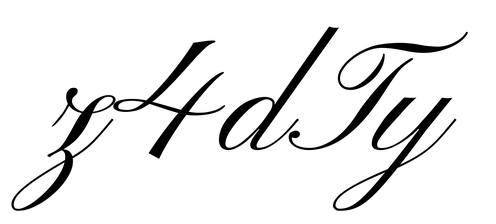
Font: PinyonScript-Regular